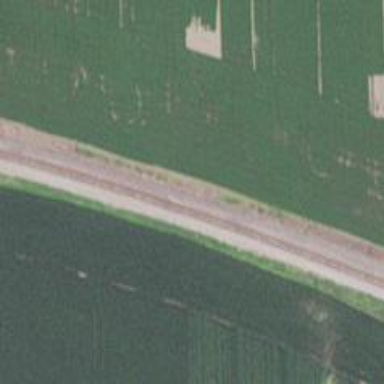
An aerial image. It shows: Railway track.